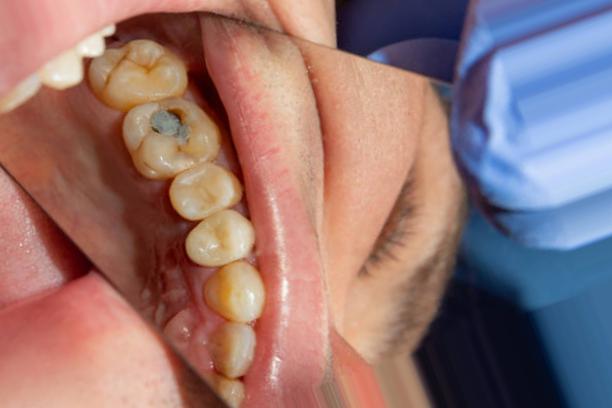
Condition: Caries